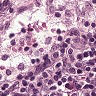
Metastatic tissue present: no